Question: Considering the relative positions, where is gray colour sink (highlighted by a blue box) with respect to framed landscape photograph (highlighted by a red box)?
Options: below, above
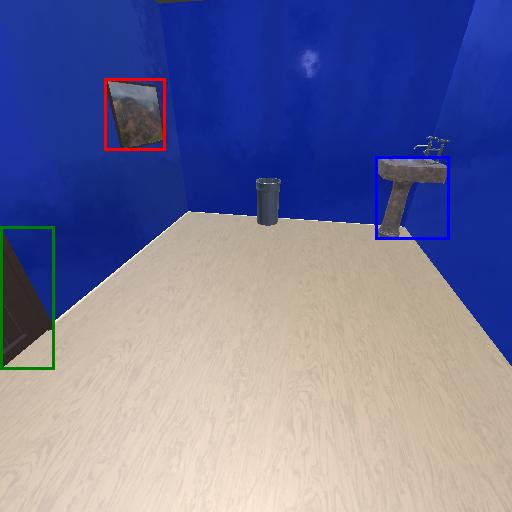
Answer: below